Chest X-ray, PA view. Patient: 48 years old, sex F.
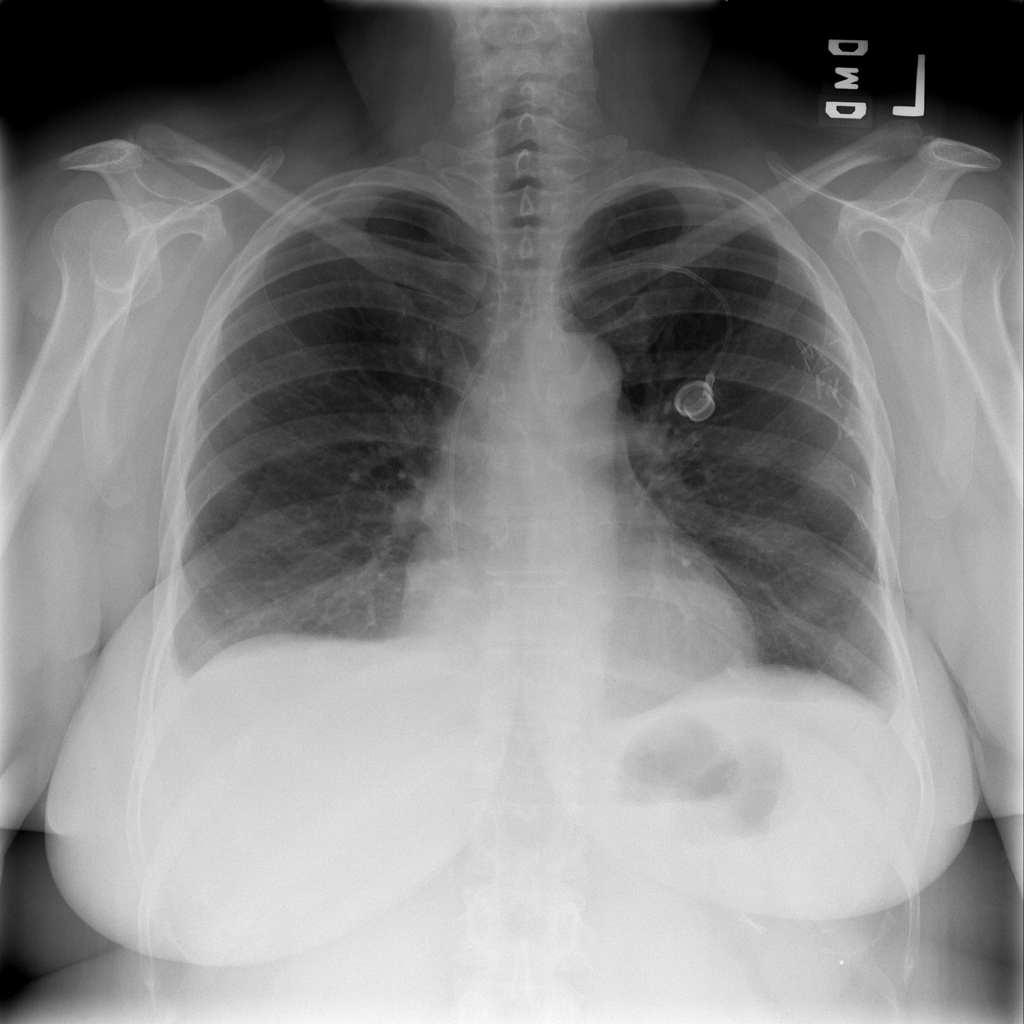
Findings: Effusion